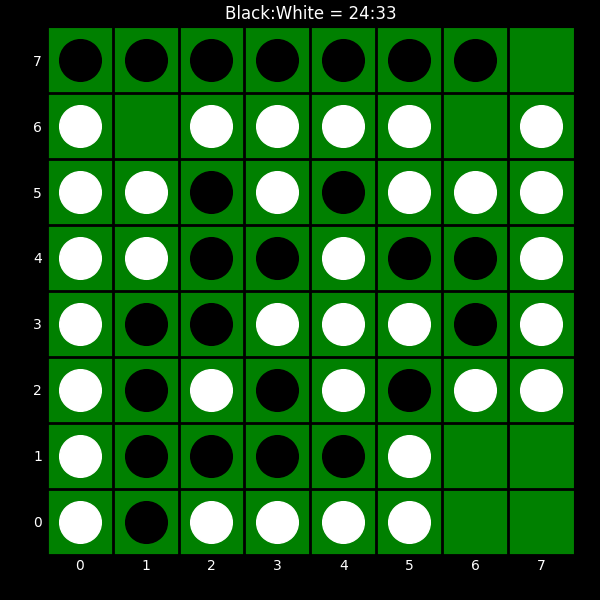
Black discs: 24
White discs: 33